Milling tool wear sample.
Tool blade image: 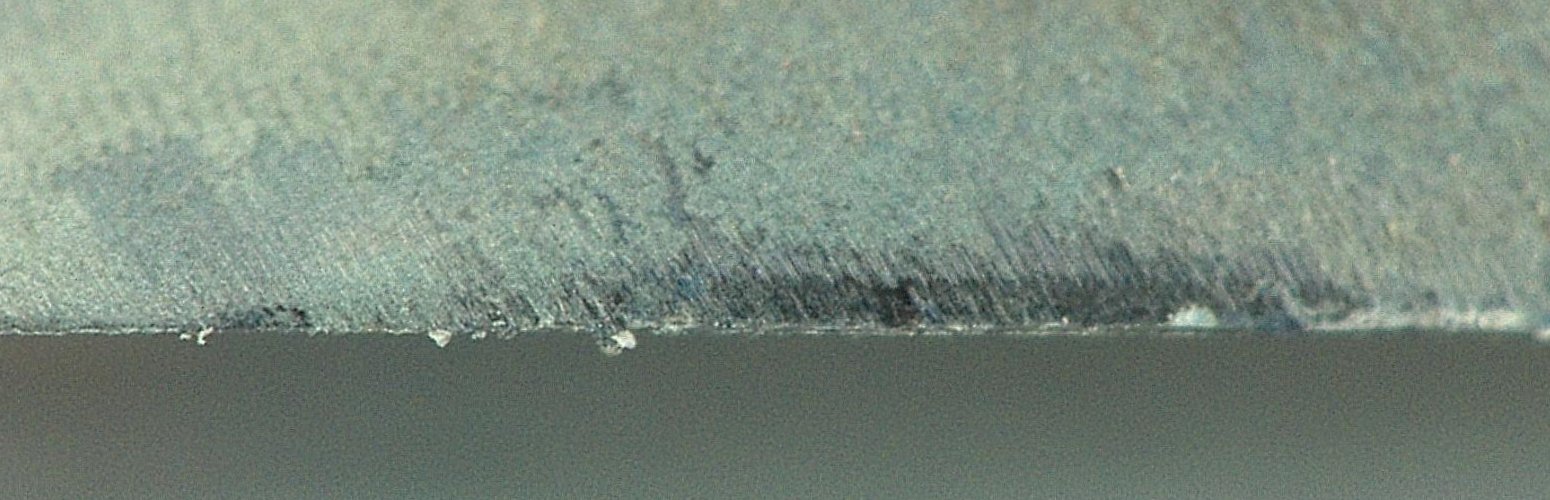
Chip image: 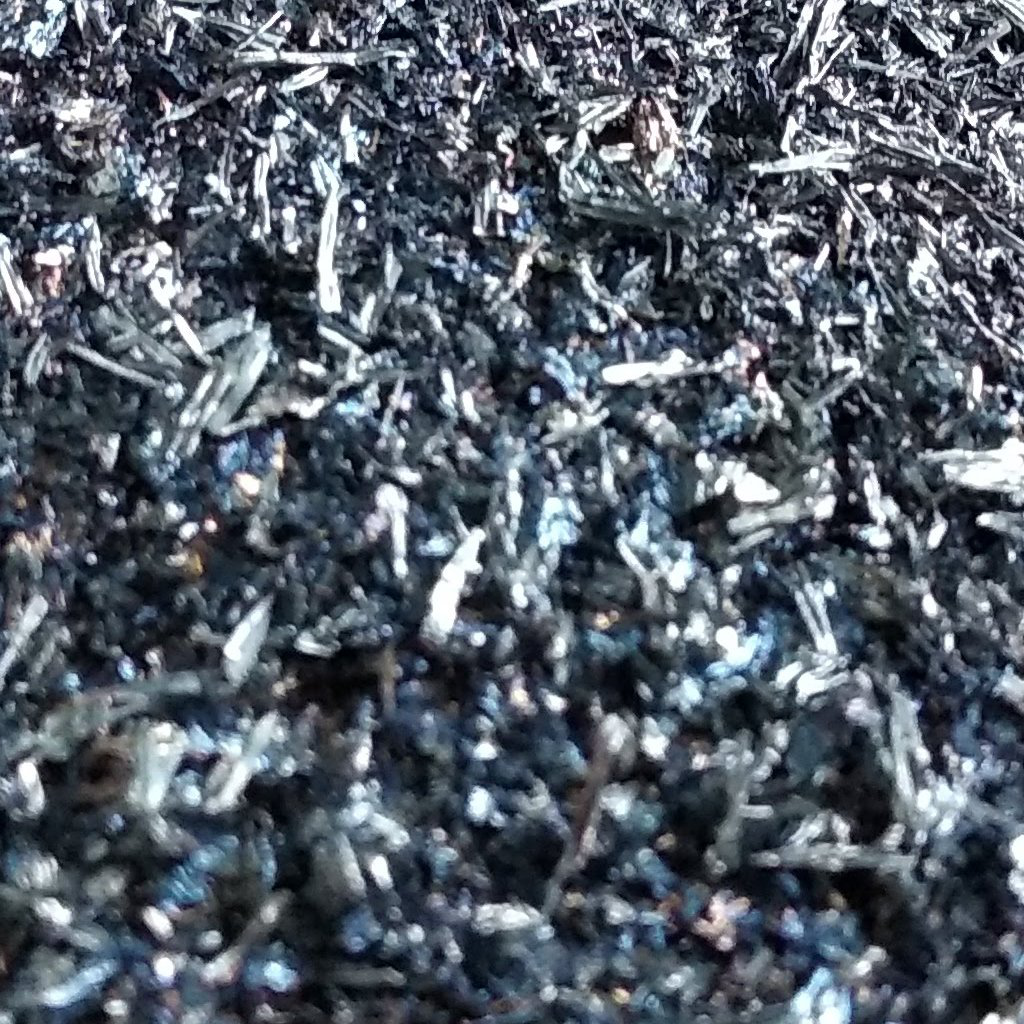
Workpiece image: 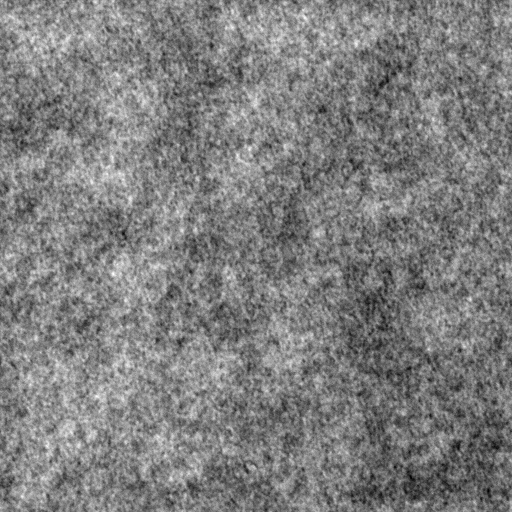
Tool wear state: dulled
Gaps: 0
Flank wear: 140.86
Overhang: 38.08
Force-signal Mel-spectrograms (X, Y, Z axes): 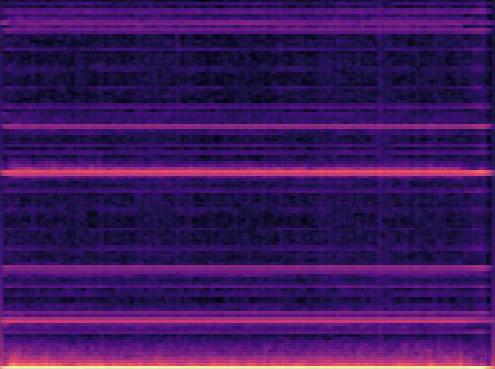 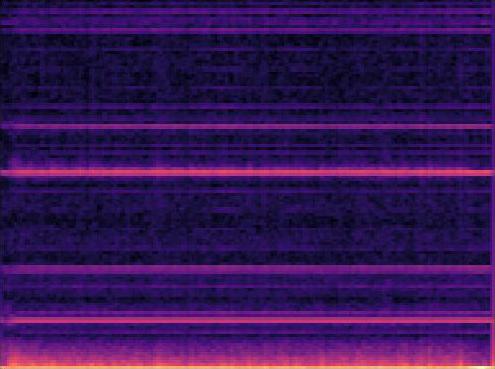 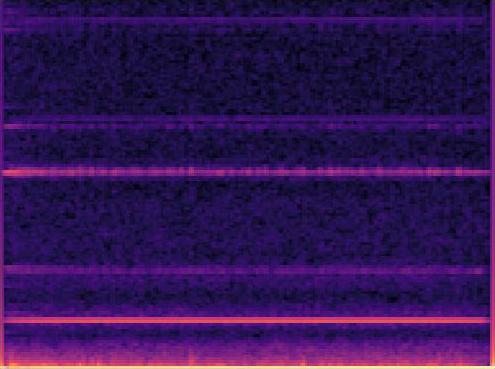
Force-signal scalograms (X, Y, Z axes): 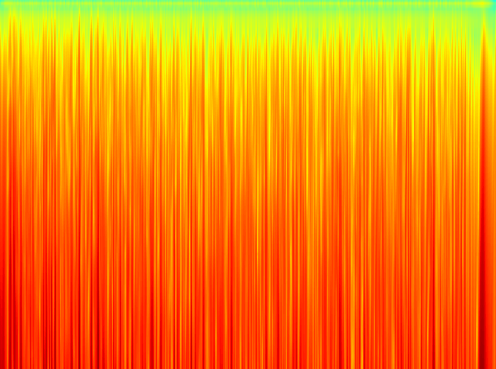 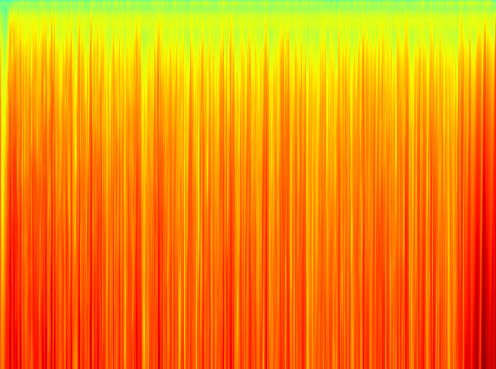 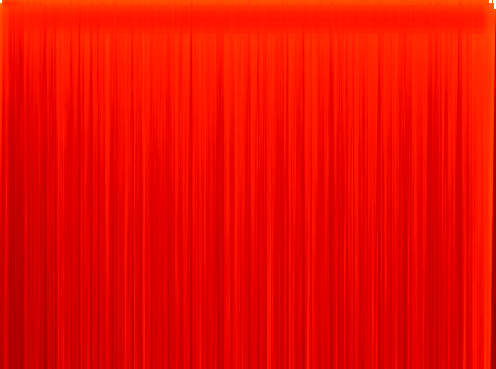
Force phase: accelerated_severe_wear